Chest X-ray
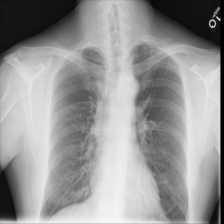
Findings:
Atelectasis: negative
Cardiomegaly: negative
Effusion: negative
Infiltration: negative
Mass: negative
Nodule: negative
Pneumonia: negative
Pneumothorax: negative
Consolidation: negative
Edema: negative
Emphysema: negative
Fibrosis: negative
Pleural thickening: negative
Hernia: negative